Question: I tried to add AdMob into Cordova project, so I modified the webview size when app loading.
'''
- (void)viewWillAppear:(BOOL)animated
{
// View defaults to full size. If you want to customize the view's size, or its subviews (e.g. webView),
// you can do so here.
/*add admob*/
CGSize sizeOfScreen = [[UIScreen mainScreen] bounds].size;
CGSize sizeOfView = self.view.bounds.size;
CGRect statusBarFrame = [[UIApplication sharedApplication] statusBarFrame];
if (UIInterfaceOrientationIsLandscape(self.interfaceOrientation))
{
//landscape view code
CGPoint origin = CGPointMake(0, sizeOfScreen.width - CGSizeFromGADAdSize(kGADAdSizeSmartBannerLandscape).height-statusBarFrame.size.width);
bannerView_ = [[[GADBannerView alloc]initWithAdSize:kGADAdSizeSmartBannerLandscape origin:origin] autorelease];
}else{
//portrait view code
CGPoint origin = CGPointMake(0, sizeOfScreen.height - CGSizeFromGADAdSize(kGADAdSizeSmartBannerPortrait).height-statusBarFrame.size.height);
bannerView_ = [[[GADBannerView alloc]initWithAdSize:kGADAdSizeSmartBannerPortrait origin:origin] autorelease];
}
bannerView_.adUnitID = MY_BANNER_UNIT_ID;
bannerView_.rootViewController = self;
[self.view addSubview:bannerView_];
GADRequest *request = [GADRequest request];
request.testing = YES;
[bannerView_ loadRequest:request];
/*resize webview*/
CGRect webViewFrame = [ [ UIScreen mainScreen ] applicationFrame ];
CGRect windowFrame = [ [ UIScreen mainScreen ] bounds ];
webViewFrame.origin = windowFrame.origin;
if (UIInterfaceOrientationIsLandscape(self.interfaceOrientation)){
webViewFrame.size.height = sizeOfScreen.width-CGSizeFromGADAdSize(kGADAdSizeSmartBannerLandscape).height-statusBarFrame.size.width;
webViewFrame.size.width = sizeOfScreen.height;
}else{
webViewFrame.size.height = windowFrame.size.height-CGSizeFromGADAdSize(kGADAdSizeSmartBannerPortrait).height-statusBarFrame.size.height;
webViewFrame.size.width = sizeOfScreen.width;
}
self.webView.frame = webViewFrame;
[super viewWillAppear:animated];
}
'''
Now the size of the webview should be 320X410.
But, more about 10px blank block at the bottom of the page when it loads.
The the same issues also appears in the landscape view.
This is executed screenshots.

This issues only when webview resized, and content exceeds the screen has no issues.
This issues will appear in the iphone 5.0 5.1 6.0 simulator and not in Retina 4-inch portrait view and not in ipad simulator.
This is html code:
'''
<!DOCTYPE html>
<html>
<head>
<meta charset="utf-8">
<title>Single page template</title>
<link rel="stylesheet" href="http://code.jquery.com/mobile/1.3.0-beta.1/jquery.mobile-1.3.0-beta.1.min.css" />
<script src="http://code.jquery.com/jquery-1.8.2.min.js"></script>
<script src="http://code.jquery.com/mobile/1.3.0-beta.1/jquery.mobile-1.3.0-beta.1.min.js"></script>
</head>
<script type="text/javascript">
$(document).ready(function() {
alert($(window).height());
alert($(document).height());
alert($("body").height());
});
</script>
<body>
<div data-role="page">
<div data-role="header">
<h1>Single page</h1>
</div><!-- /header -->
<div data-role="content">
<p>This is a single page boilerplate template that you can copy to build your first jQuery Mobile page. Each link or form from here will pull a new page in via Ajax to support the animated page transitions.</p>
</div><!-- /content -->
</div><!-- /page -->
</body>
</html>
'''
config.xml
'''
<preference name="KeyboardDisplayRequiresUserAction" value="true" />
<preference name="SuppressesIncrementalRendering" value="false" />
<preference name="UIWebViewBounce" value="false" />
<preference name="TopActivityIndicator" value="gray" />
<preference name="EnableLocation" value="false" />
<preference name="EnableViewportScale" value="false" />
<preference name="AutoHideSplashScreen" value="true" />
<preference name="ShowSplashScreenSpinner" value="false" />
<preference name="MediaPlaybackRequiresUserAction" value="false" />
<preference name="AllowInlineMediaPlayback" value="false" />
<preference name="OpenAllWhitelistURLsInWebView" value="false" />
<preference name="BackupWebStorage" value="cloud" />
'''
app inits
'''
self.window = [[[UIWindow alloc] initWithFrame:screenBounds] autorelease];
self.window.autoresizesSubviews = YES;
self.viewController = [[[MainViewController alloc] init] autorelease];
self.viewController.useSplashScreen = NO;
self.viewController.wwwFolderName = @"www";
self.viewController.startPage = @"index.html";
'''
Cordova 2.3.0
Xcode 4.5.2
jQuery Mobile 1.3.0 beta1, 1.2.0
How should I fix this issue? Thank you!
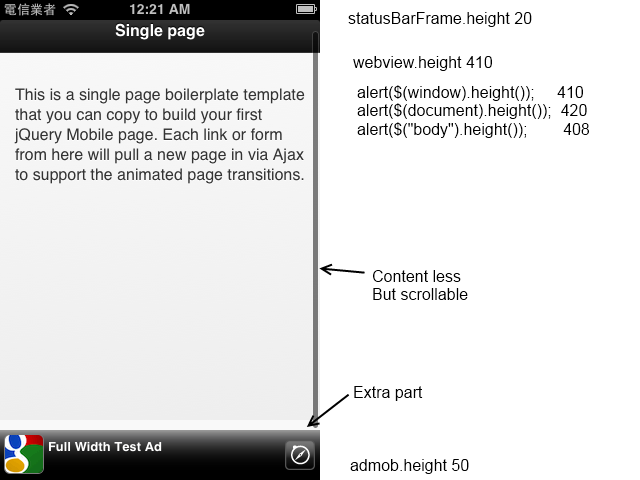
Answer: This problem made the reason is jquery-mobile limits the minimum height of the screen.
In portrait screen 'min-height' is 420px, In landscape screen 'min-height' is 300px.
When webview height is modified to 410px, more about 10px blank block at the bottom.
jquery.mobile-1.2.0.min.css
'''
media screen and (orientation: portrait){
.ui-mobile, .ui-mobile .ui-page {
min-height: 420px;
}
}
media screen and (orientation: landscape){
.ui-mobile, .ui-mobile .ui-page {
min-height: 300px;
}
}
'''
Overwrite or remove css rules can fix this issues.
'''
<html style="min-height:0px">
'''
Or
'''
html{
min-height: 0px !important;
}
'''